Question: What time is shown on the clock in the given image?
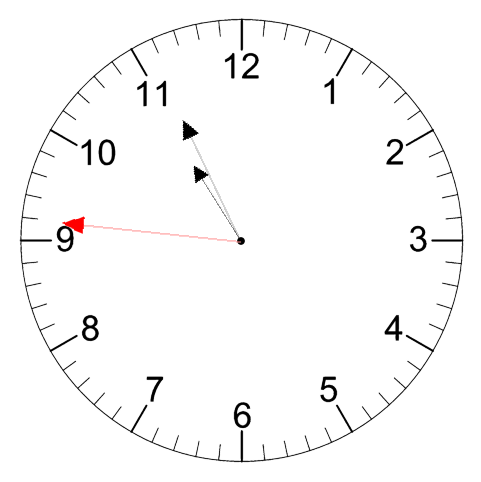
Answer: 10:55:46